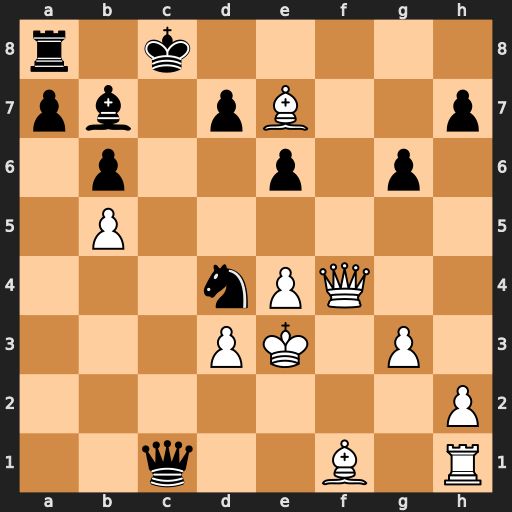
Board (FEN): r1k5/pb1pB2p/1p2p1p1/1P6/3nPQ2/3PK1P1/7P/2q2B1R
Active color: w
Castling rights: -
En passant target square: -
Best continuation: Kxd4 Qxf4 gxf4